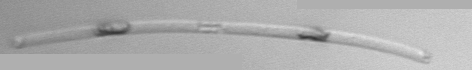
Label: Eucampia_morphytype1